Question: Count the number of objects in the diagram.
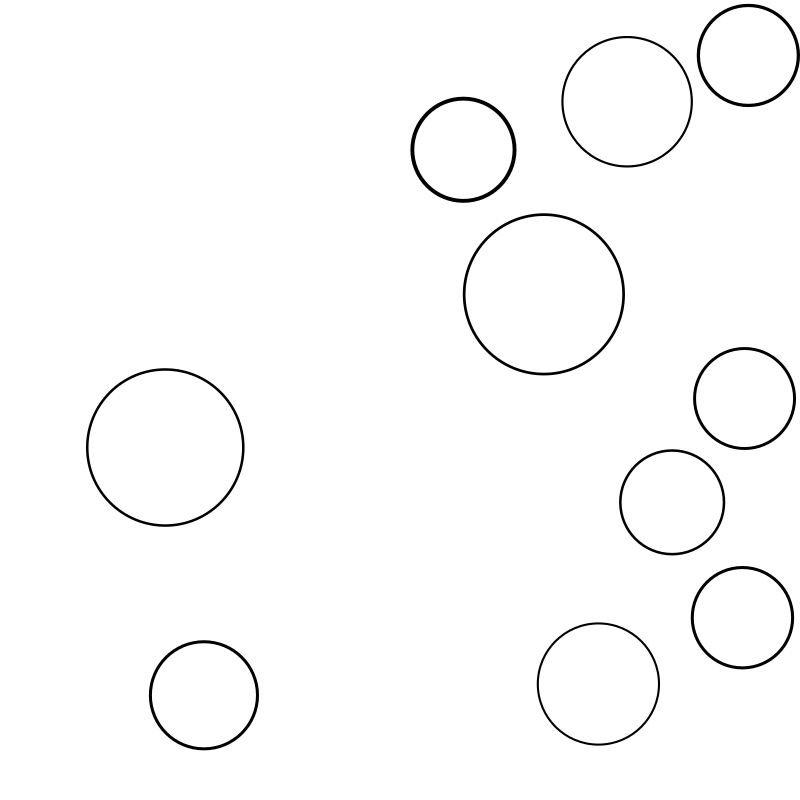
Answer: 10